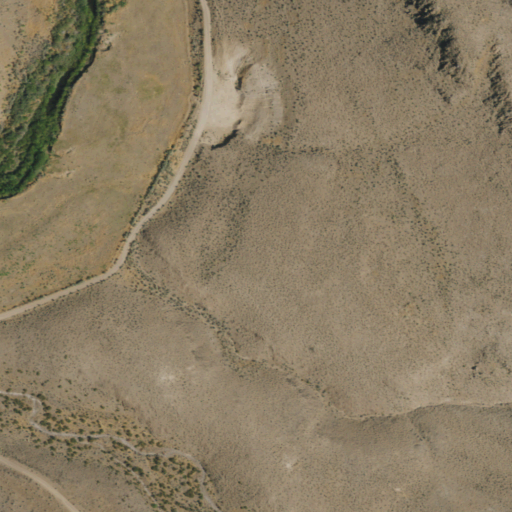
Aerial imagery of valley in Nevada named Trail Canyon containing shrub, herbaceous wetlands, and woody wetlands